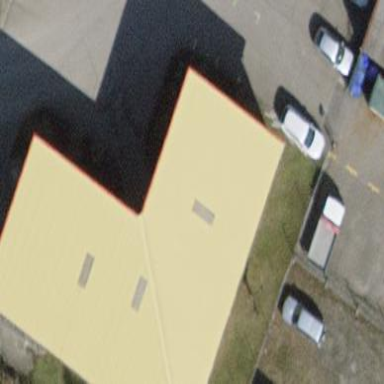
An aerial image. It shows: Warehouse building.